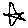
Label: star